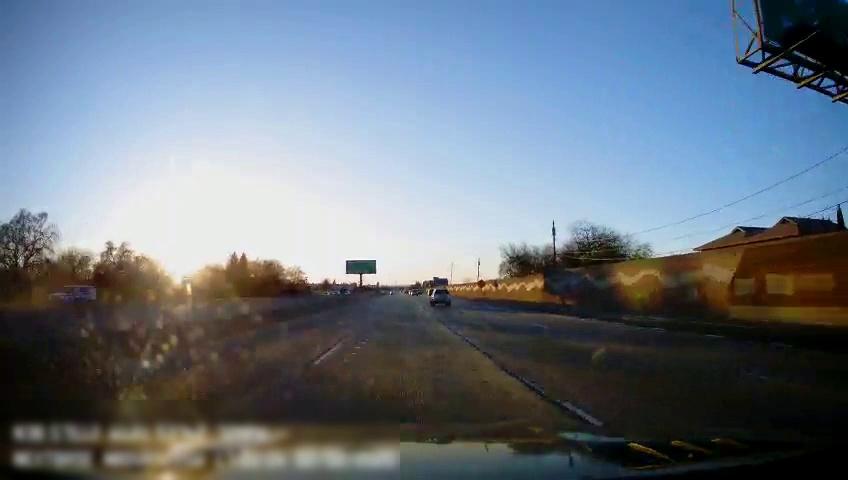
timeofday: Day
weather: Sunny
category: Drivable Space
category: Vehicles | SUV
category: Lanes | Current Lane
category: Lanes | Current Lane
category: Lanes | Alternate Lane
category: Lanes | Alternate Lane
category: Lanes | Alternate Lane
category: Traffic | Signs